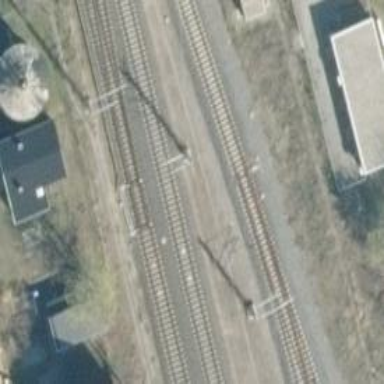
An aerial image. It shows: Railway switch with the turnout pointing to the right.